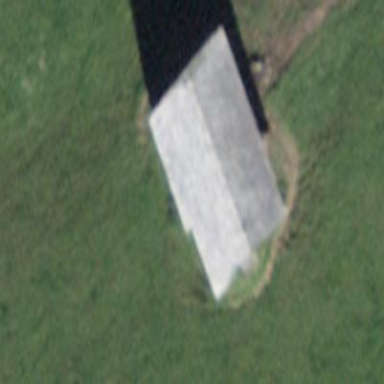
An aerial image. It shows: Rural barn.